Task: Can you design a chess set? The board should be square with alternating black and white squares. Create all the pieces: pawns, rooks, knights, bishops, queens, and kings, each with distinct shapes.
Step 817:
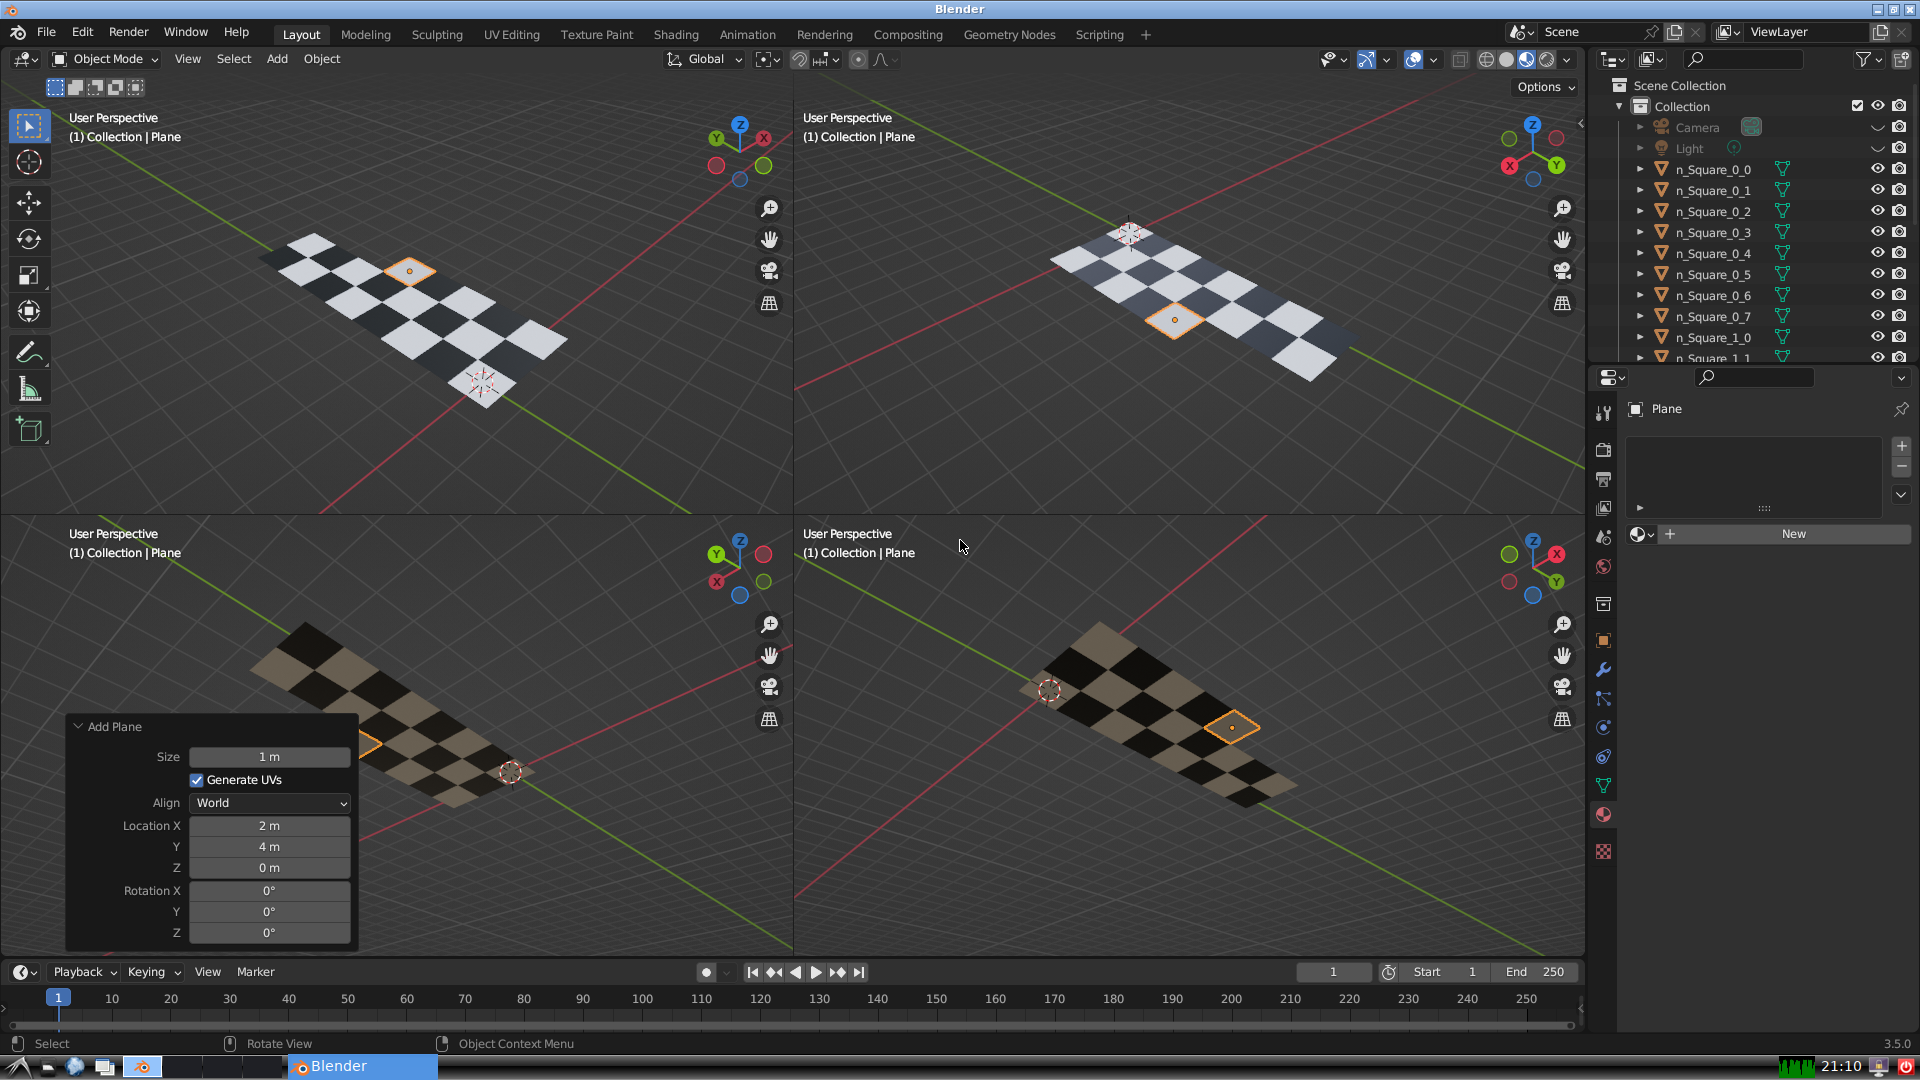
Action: {"key_press": ['Ctrl, Home']}